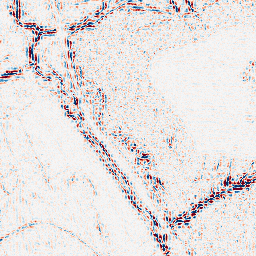
Category: wavelet
Decomposition family: wavelet_biorthogonal
Decomposition parameters: wavelet: bior3.5
level: 2
Upsampling method: sinc_hamming
Upsampling parameters: scale: 2
kernel_size: 16
Upsampling scale: 2